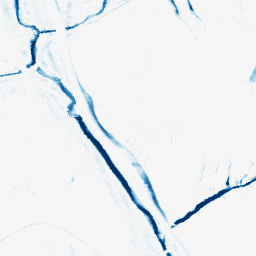
Category: morphological
Decomposition family: morphological_ellipse
Decomposition parameters: operation: closing
width: 5
height: 10
Upsampling method: bicubic
Upsampling parameters: scale: 8
Upsampling scale: 8